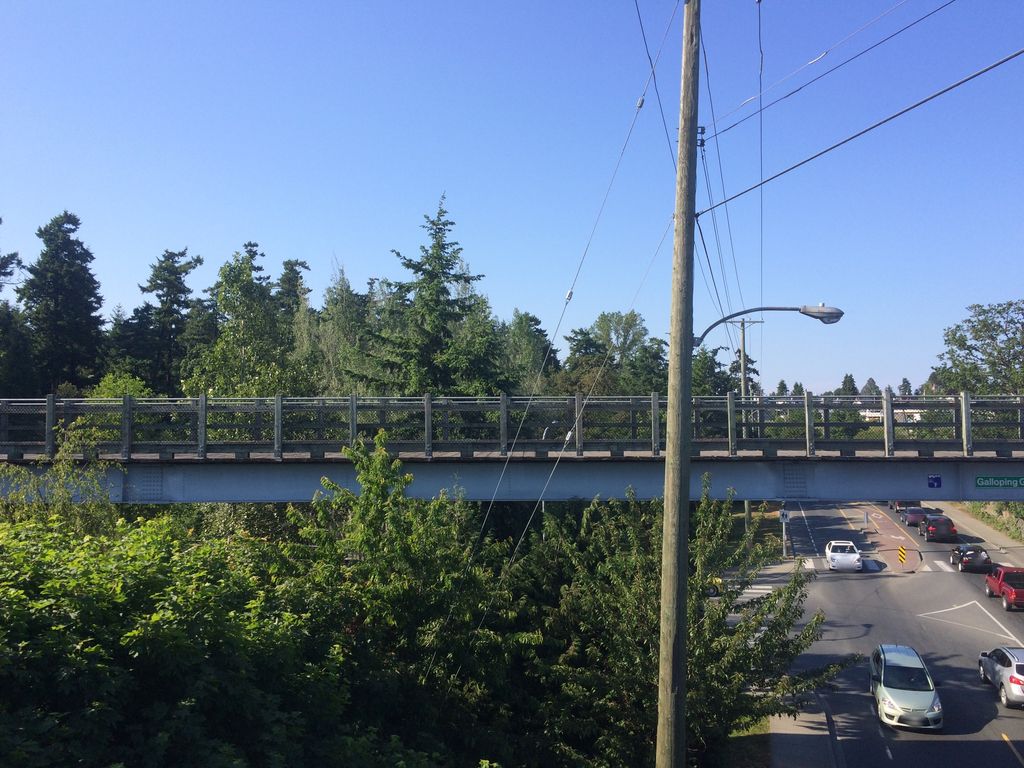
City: victoria